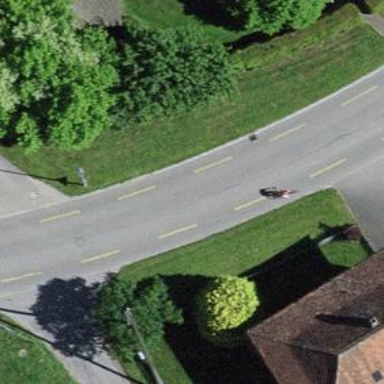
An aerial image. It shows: Asphalt residential road with dedicated cycle lane.